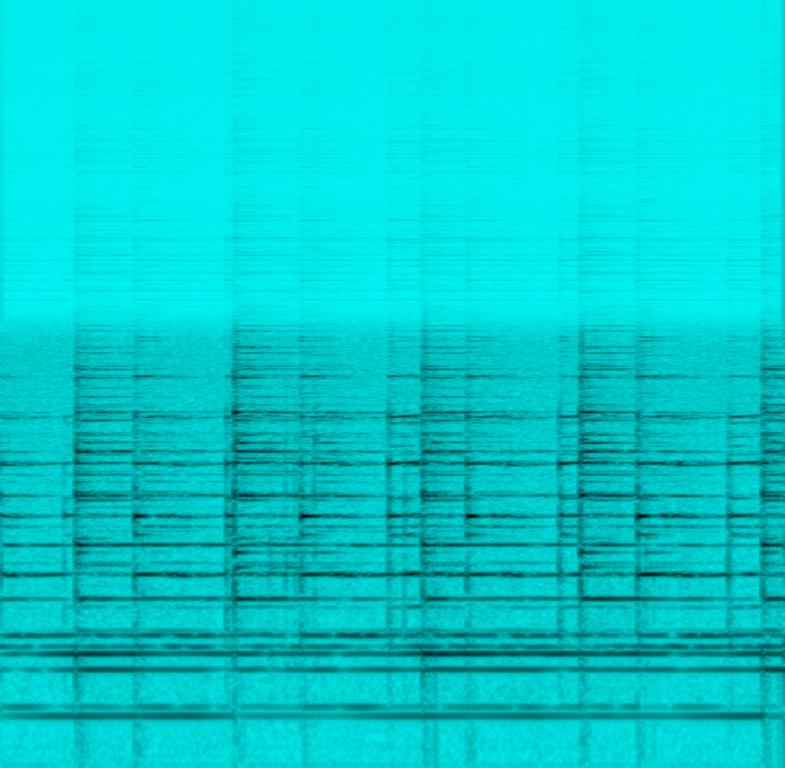
This song features the sound of two church bells playing together. One bell plays at twice the tempo of the other bell producing a set rhythm. There are no other instruments in this song. There are no voices in this song.